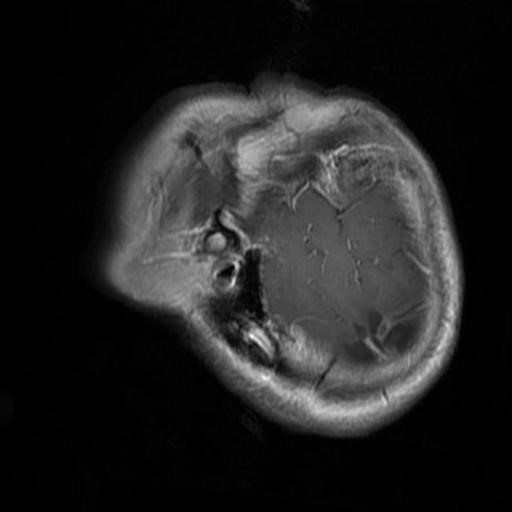
Label: brain_glioma